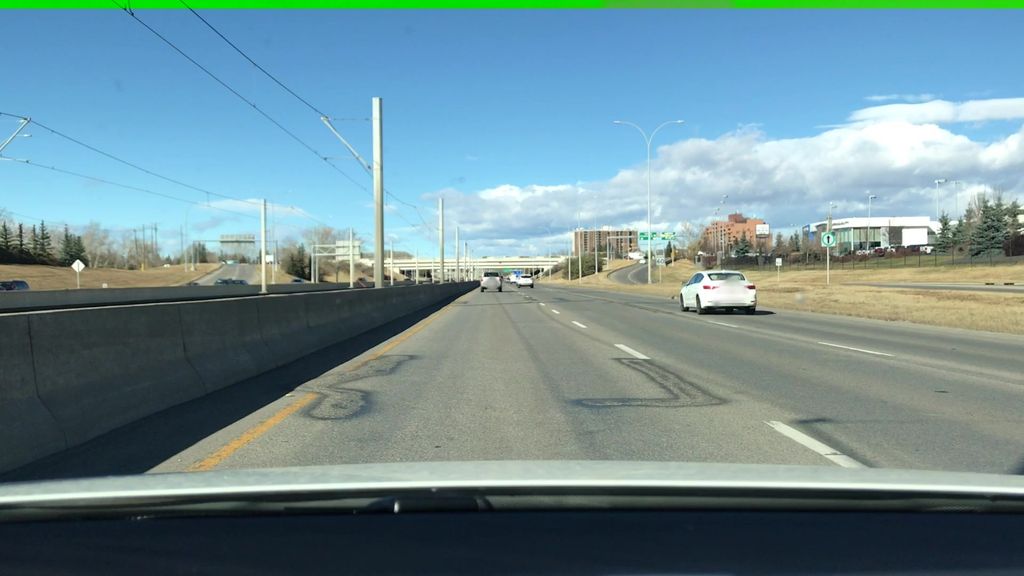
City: calgary